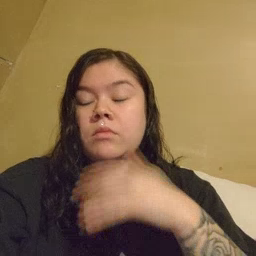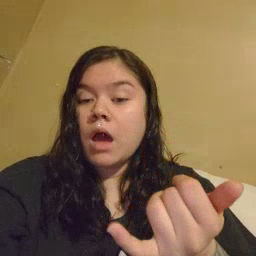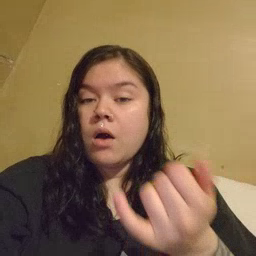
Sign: now